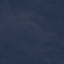
Label: SeaLake